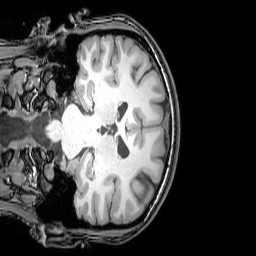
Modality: T1w
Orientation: coronal
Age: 24
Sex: female
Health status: healthy
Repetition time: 0.081 s
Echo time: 0.037 s